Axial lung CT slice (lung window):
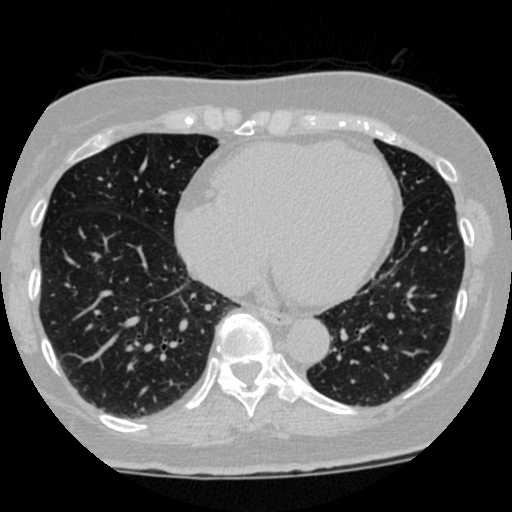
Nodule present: no